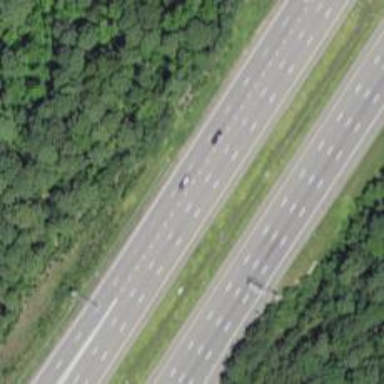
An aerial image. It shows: Motorway junction.